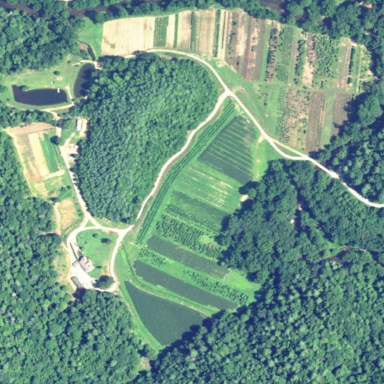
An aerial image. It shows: Plant nursery with trees.